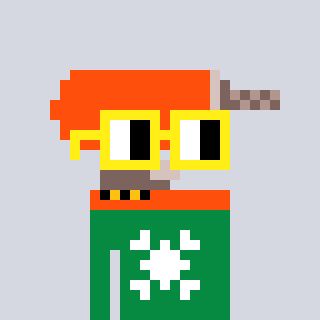
a pixel art character with square yellow glasses, a drill-shaped head and a green-colored body on a cool background